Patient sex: M
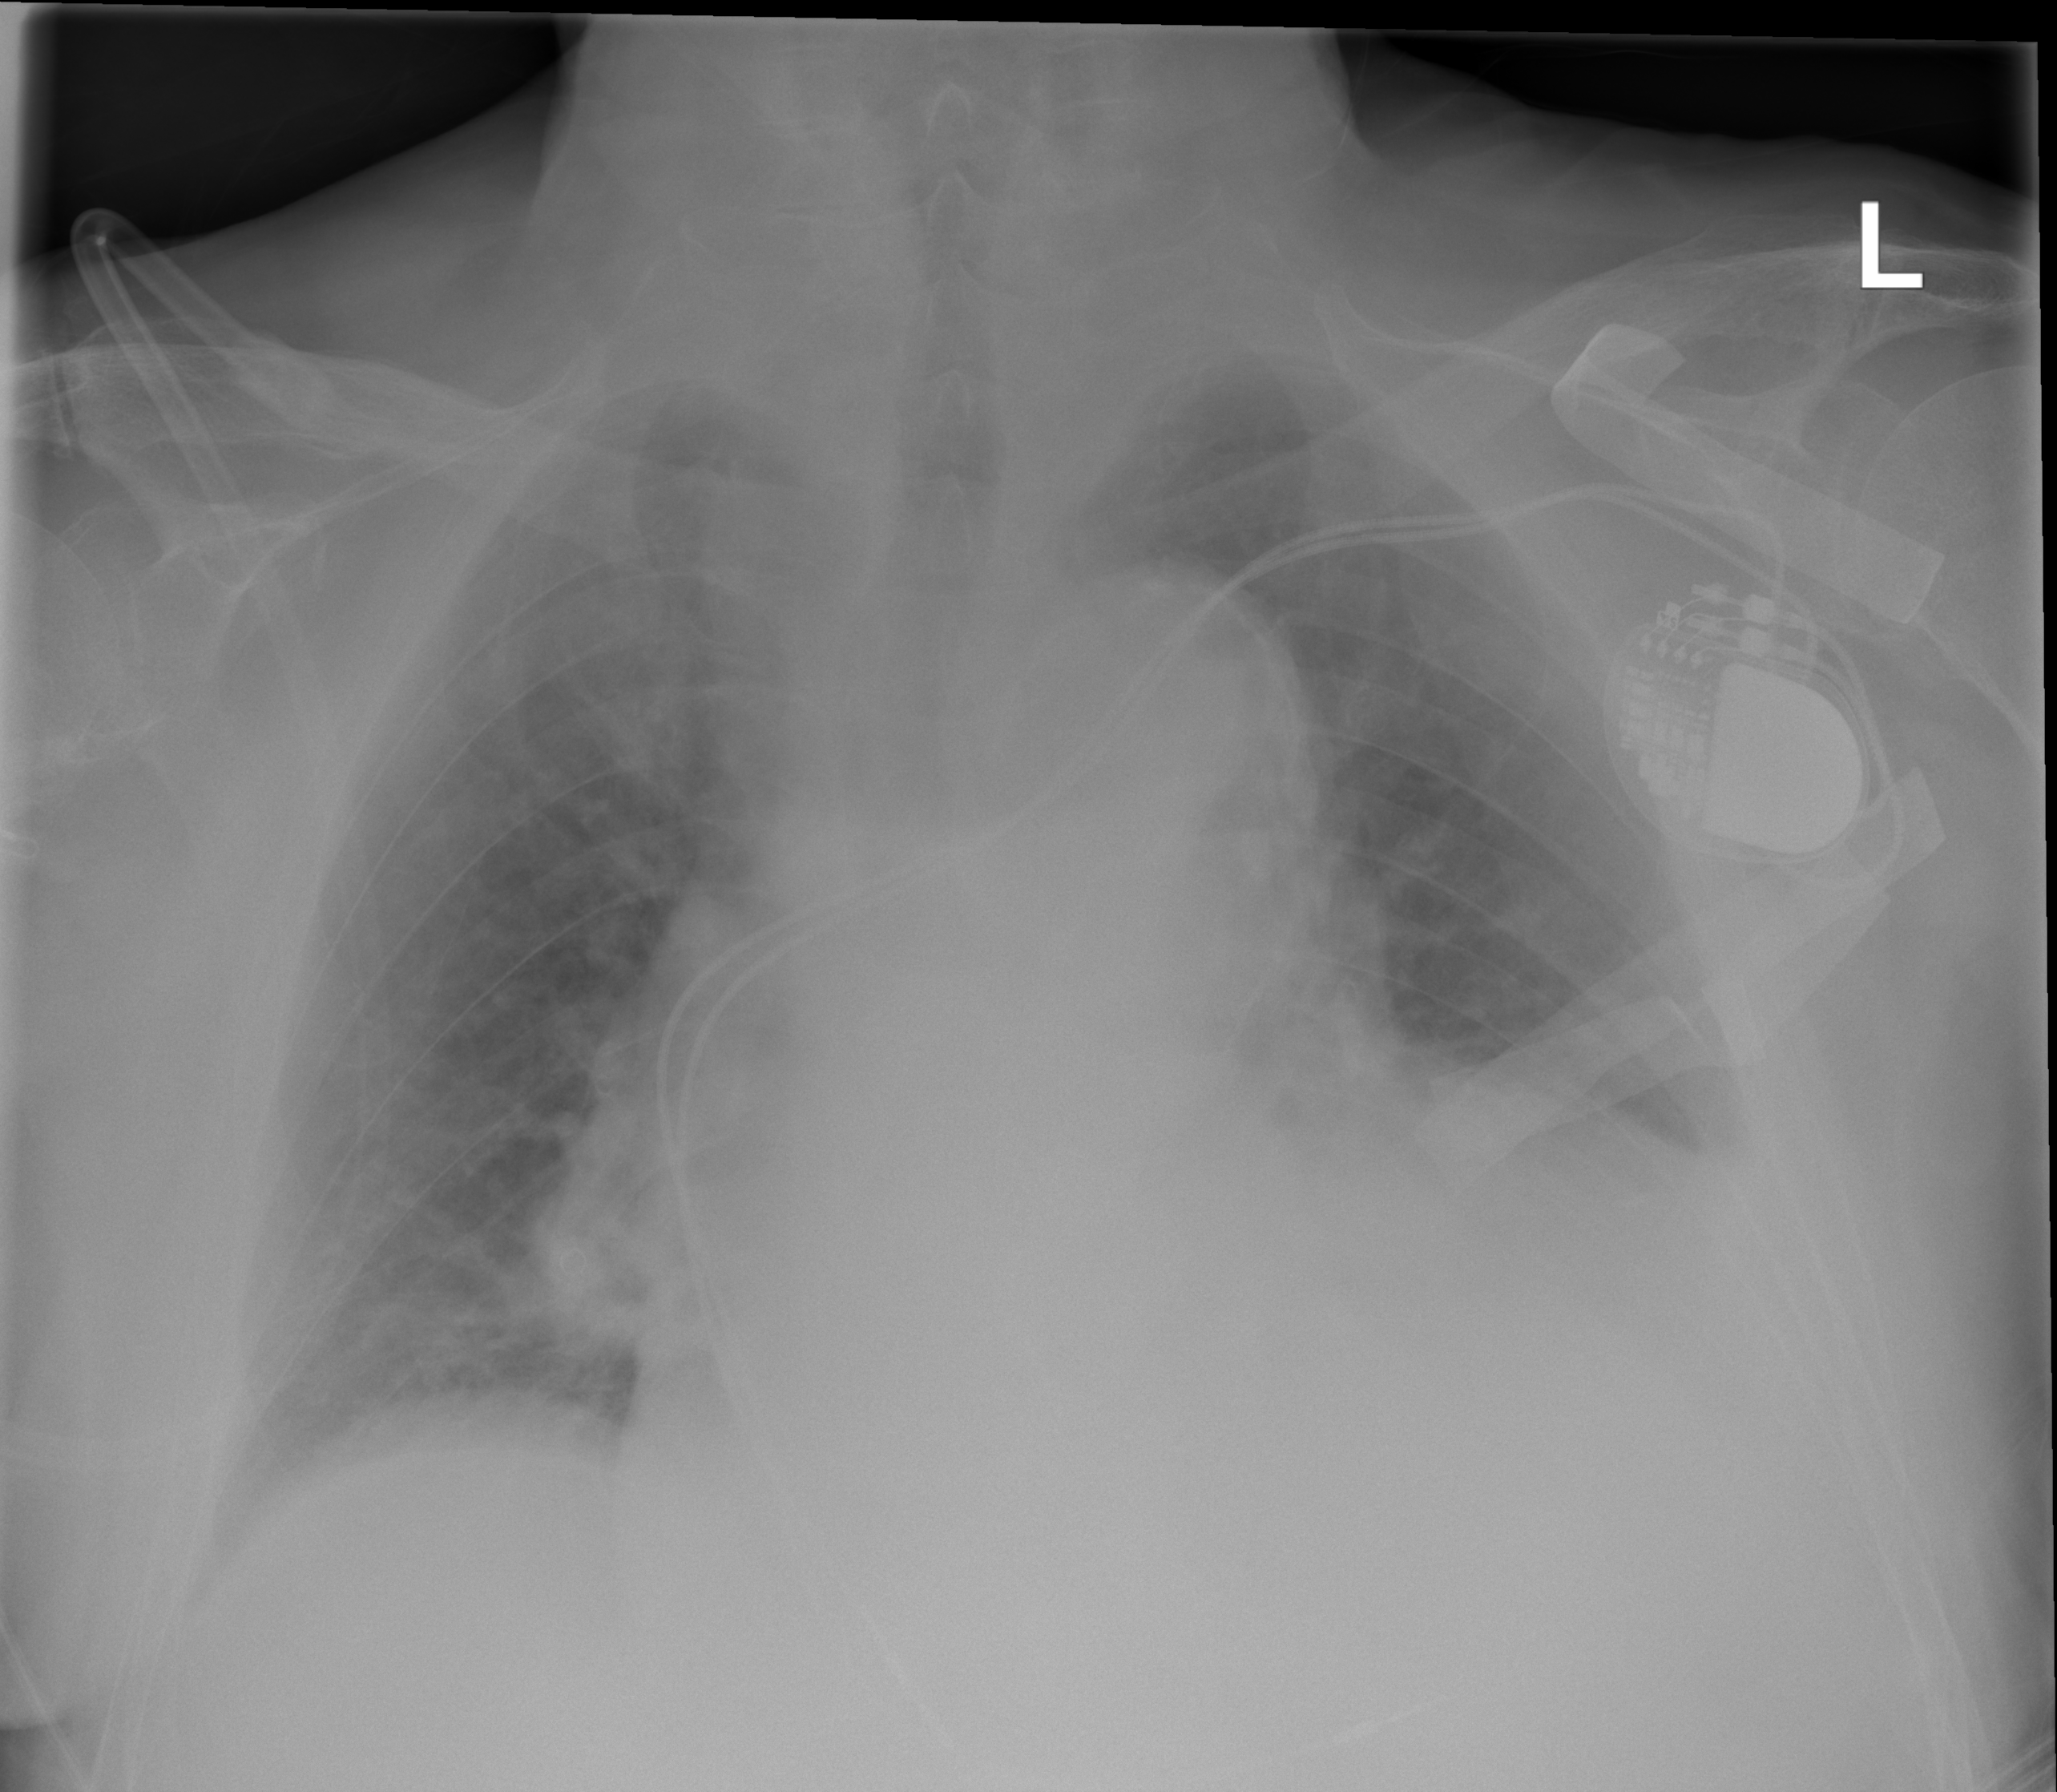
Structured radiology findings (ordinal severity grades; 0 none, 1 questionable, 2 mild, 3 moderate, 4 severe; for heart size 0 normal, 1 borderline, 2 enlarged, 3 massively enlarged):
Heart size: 3
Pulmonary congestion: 2
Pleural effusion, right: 0
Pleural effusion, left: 0
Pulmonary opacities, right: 0
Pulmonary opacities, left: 0
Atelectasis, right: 0
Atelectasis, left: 0